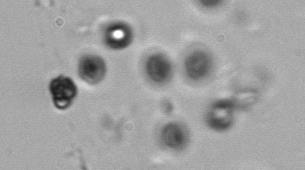
Label: Phaeocystis